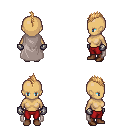
a pixel art fantasy rpg character, female body template, human, tanned skin, gray cape, red pants, light blonde mohawk hairstyle, metal gloves, brown shoes, four views (front, back, left, right), 2x2 character sprite sheet, small pixel art, hard edges, no anti-aliasing